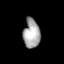
Tissue: prostate
Cell type: T cells
Senescence score: 0.352
Nuclear area (px): 475
Mean DAPI intensity: 167.187